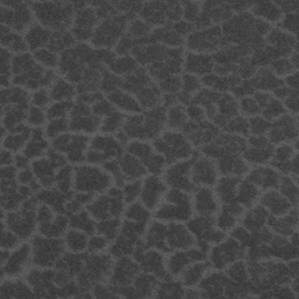
Label: frost